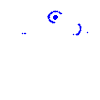
Particle: pion